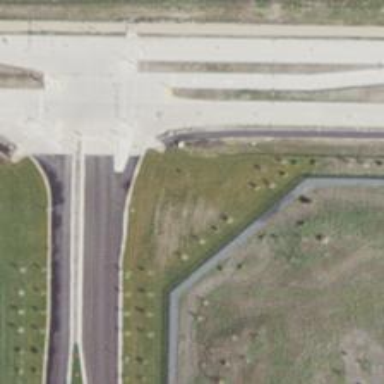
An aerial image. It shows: Marked crossing on path.